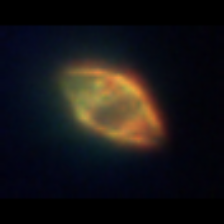
Taxon: Heterocapsa
Group: Dinoflagellates